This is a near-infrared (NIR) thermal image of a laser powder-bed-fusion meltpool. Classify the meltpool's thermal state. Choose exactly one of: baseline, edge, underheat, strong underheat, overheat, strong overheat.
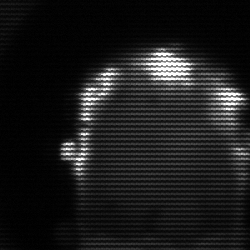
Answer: baseline